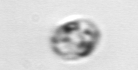
Label: Amoeba